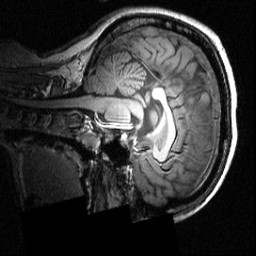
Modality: T1w
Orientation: sagittal
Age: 16
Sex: female
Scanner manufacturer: siemens
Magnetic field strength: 3.951 T
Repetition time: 1.5 s
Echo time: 0.00335 s